Question: In my app I've to create a custom alert view like the following:

So I followed this <URL> to create a custom alert view. I finished it but I'm getting issue in the following method:
'''
- (void)addOrRemoveButtonWithTag:(int)tag andActionToPerform:(BOOL)shouldRemove {
NSMutableArray *items = [[NSMutableArray alloc]init];
[items addObject:self.buttonOk];
[items addObject:self.buttonClose];
int buttonIndex = (tag == 1);
if (shouldRemove) {
[items removeObjectAtIndex:buttonIndex];
} else {
if (tag == 1) {
[items insertObject:self.buttonOk atIndex:buttonIndex];
} else {
[items insertObject:self.buttonClose atIndex:buttonIndex];
}
}
}
'''
I edited it than the tutorial because I don't need a UIToolBar for buttons. When I run the app it says me that I can't insert a nil object in an NSMutableArray, but I don't understand what's wrong, I hope you can help me to fix this issue.
Here's all the class code I developed:
'''
#import "CustomAlertViewController.h"
#define ANIMATION_DURATION 0.25
@interface CustomAlertViewController ()
- (IBAction)buttonOk:(UIButton *)sender;
- (IBAction)buttonCancel:(UIButton *)sender;
@property (weak, nonatomic) IBOutlet UIButton *buttonClose;
@property (weak, nonatomic) IBOutlet UIButton *buttonOk;
@property (strong, nonatomic) IBOutlet UIView *viewAlert;
-(void)addOrRemoveButtonWithTag:(int)tag andActionToPerform:(BOOL)shouldRemove;
@end
@implementation CustomAlertViewController
- (id)init
{
self = [super init];
if (self) {
[self.viewAlert setFrame:CGRectMake(self.labelAlertView.frame.origin.x,
self.labelAlertView.frame.origin.y,
self.labelAlertView.frame.size.width,
self.viewAlert.frame.size.height)];
[self.buttonOk setTag:1];
[self.buttonClose setTag:0];
}
return self;
}
- (void)viewDidLoad {
[super viewDidLoad];
// Do any additional setup after loading the view from its nib.
}
- (void)didReceiveMemoryWarning {
[super didReceiveMemoryWarning];
// Dispose of any resources that can be recreated.
}
- (void)showCustomAlertInView:(UIView *)targetView withMessage:(NSString *)message {
CGFloat statusBarOffset;
if (![[UIApplication sharedApplication] isStatusBarHidden]) {
CGSize statusBarSize = [[UIApplication sharedApplication] statusBarFrame].size;
if (statusBarSize.width < statusBarSize.height) {
statusBarOffset = statusBarSize.width;
} else {
statusBarOffset = statusBarSize.height;
}
} else {
statusBarOffset = 0.0;
}
CGFloat width, height, offsetX, offsetY;
if ([[UIApplication sharedApplication] statusBarOrientation] == UIInterfaceOrientationLandscapeLeft ||
[[UIApplication sharedApplication] statusBarOrientation] == UIInterfaceOrientationLandscapeRight) {
width = targetView.frame.size.width;
height = targetView.frame.size.height;
offsetX = 0.0;
offsetY = -statusBarOffset;
}
[self.view setFrame:CGRectMake(targetView.frame.origin.x, targetView.frame.origin.y, width, height)];
[self.view setFrame:CGRectOffset(self.view.frame, offsetX, offsetY)];
[targetView addSubview:self.view];
[self.viewAlert setFrame:CGRectMake(0.0, -self.viewAlert.frame.size.height, self.viewAlert.frame.size.width, self.viewAlert.frame.size.height)];
[UIView beginAnimations:@"" context:nil];
[UIView setAnimationDuration:ANIMATION_DURATION];
[UIView setAnimationCurve:UIViewAnimationCurveEaseOut];
[self.viewAlert setFrame:CGRectMake(0.0, 0.0, self.viewAlert.frame.size.width, self.viewAlert.frame.size.height)];
[UIView commitAnimations];
[self.labelAlertView setText:@"CIAO"];
}
- (void)removeCustomAlertFromView {
[UIView beginAnimations:@"" context:nil];
[UIView setAnimationDuration:ANIMATION_DURATION];
[UIView setAnimationCurve:UIViewAnimationCurveEaseOut];
[self.viewAlert setFrame:CGRectMake(0.0, -self.viewAlert.frame.size.height, self.viewAlert.frame.size.width, self.viewAlert.frame.size.height)];
[UIView commitAnimations];
[self.view performSelector:@selector(removeFromSuperview) withObject:nil afterDelay:ANIMATION_DURATION];
}
- (void)removeCustomAlertFromViewInstantly {
[self.view removeFromSuperview];
}
- (BOOL)isOkayButtonRemoved {
if (self.buttonOk == nil) {
return YES;
} else {
return NO;
}
}
- (BOOL)isCancelButtonRemoved {
if (self.buttonClose == nil) {
return YES;
} else {
return NO;
}
}
- (void)removeOkayButton:(BOOL)shouldRemove {
if ([self isOkayButtonRemoved] != shouldRemove) {
[self addOrRemoveButtonWithTag:1 andActionToPerform:shouldRemove];
}
}
- (void)removeCancelButton:(BOOL)shouldRemove {
if ([self isCancelButtonRemoved] != shouldRemove) {
[self addOrRemoveButtonWithTag:0 andActionToPerform:shouldRemove];
}
}
- (void)addOrRemoveButtonWithTag:(int)tag andActionToPerform:(BOOL)shouldRemove {
NSMutableArray *items = [[NSMutableArray alloc]init];
[items addObject:self.buttonOk];
[items addObject:self.buttonClose];
int buttonIndex = (tag == 1);
if (shouldRemove) {
[items removeObjectAtIndex:buttonIndex];
} else {
if (tag == 1) {
[items insertObject:self.buttonOk atIndex:buttonIndex];
} else {
[items insertObject:self.buttonClose atIndex:buttonIndex];
}
}
}
- (IBAction)buttonOk:(UIButton *)sender {
[self.delegate customAlertOk];
}
- (IBAction)buttonCancel:(UIButton *)sender {
[self.delegate customAlertCancel];
}
@end
'''
Code in which I use the CustomAlertView:
'''
#import "PromotionsViewController.h"
#import "CustomAlertViewController.h"
@interface PromotionsViewController () <CustomAlertViewControllerDelegate> {
BOOL isDeletingItem;
}
@property(nonatomic,strong) CustomAlertViewController *customAlert;
- (IBAction)buttonBack:(UIButton *)sender;
@property (weak, nonatomic) IBOutlet UIButton *buttonAlert;
- (IBAction)buttonAlert:(UIButton *)sender;
@end
@implementation PromotionsViewController
- (void)viewDidLoad {
[super viewDidLoad];
// Do any additional setup after loading the view.
[self.buttonAlert setTitle:self.promotionSelected forState:UIControlStateNormal];
[self.customAlert setDelegate:self];
isDeletingItem = NO;
}
- (void)didReceiveMemoryWarning {
[super didReceiveMemoryWarning];
// Dispose of any resources that can be recreated.
}
- (IBAction)buttonBack:(UIButton *)sender {
[self dismissViewControllerAnimated:YES completion:nil];
}
- (IBAction)buttonAlert:(UIButton *)sender {
self.customAlert = [[CustomAlertViewController alloc]init];
[self.customAlert removeOkayButton:NO];
[self.customAlert removeCancelButton:NO];
NSString *message = [NSString stringWithFormat:@"La tua offerta %@ del 20%% e stata convertita in punti IoSi x10", self.promotionSelected];
[self.customAlert showCustomAlertInView:self.view withMessage:message];
isDeletingItem = YES;
}
- (void)customAlertOk {
if (isDeletingItem) {
[self.customAlert removeCustomAlertFromViewInstantly];
} else {
[self.customAlert removeCustomAlertFromView];
}
}
- (void)customAlertCancel {
[self.customAlert removeCustomAlertFromView];
if (isDeletingItem) {
isDeletingItem = NO;
}
}
@end
'''
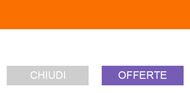
Answer: Maybe you're calling 'addOrRemoveButtonWithTag:andActionToPerform:' at a time where your UI is not fully created, since UI elements are created asynchronously. So if you call this method, right after custom alert view instanciation, you'll get your crash because the buttons in the view are not created.
To solve this issue, you need to call 'addOrRemoveButtonWithTag:andActionToPerform:' only once your custom alert has been added to the view hierarchy.
With the example code you gave in edit 2, you call these lines :
'''
- (IBAction)buttonAlert:(UIButton *)sender {
self.customAlert = [[CustomAlertViewController alloc]init];
[self.customAlert removeOkayButton:NO];
[self.customAlert removeCancelButton:NO];
}
'''
but when you have just instantiated 'CustomAlertViewController', its 2 buttons are not yet created, so I suggest you add 2 properties 'hasOkButton' and 'hasCancelButton' and a new constructor to your custom class like this one :
'''
- (instancetype) initWithOk:(BOOL)OkButton AndCancel:(BOOL) CancelButton
{
if(self = [super init])
{
hasOkButton = OkButton;
hasCancelButton = CancelButton;
}
}
-(void)viewWillAppear:(BOOL)animated
{
[super viewWillAppear:animated];
// At this time, the custom UI buttons will be created in the UI view hierarchy
[self removeOkayButton: hasOkButton];
[self removeOkayButton: hasCancelButton];
}
'''
And in the caller you can use the following to display a custom alert View:
'''
- (IBAction)buttonAlert:(UIButton *)sender {
self.customAlert = [[CustomAlertViewController alloc] initWithOk:NO AndCancel:NO];
// ...
}
'''
I tried your solution in a real project, I made it work by using these lines int the caller :
'''
- (IBAction)buttonAlert:(UIButton *)sender {
self.customAlert = [self.storyboard instantiateViewControllerWithIdentifier:@"customAlertView"];
self.customAlert.hasOK = NO;
self.customAlert.hasCancel = YES;
NSString *message = [NSString stringWithFormat:@"La tua offerta %@ del 20%% e stata convertita in punti IoSi x10", self.promotionSelected];
[self.customAlert showCustomAlertInView:self.view withMessage:message];
isDeletingItem = YES;
}
'''
In the 'CustomAlertViewController' declare 2 visible properties 'hasOK' and 'hasCancel' in.h.
And modify your .m by adding method :
'''
-(void)viewWillAppear:(BOOL)animated
{
[self removeOkayButton:self.hasOK];
[self removeCancelButton:self.hasCancel];
}
'''
Be sure to modify your storyboard (if eligible) to have the "customAlertView" defined this way :

Don't forget also to bind your UIButton to the controller this can be a mistake too in your implementation :

Hope this will help you :)